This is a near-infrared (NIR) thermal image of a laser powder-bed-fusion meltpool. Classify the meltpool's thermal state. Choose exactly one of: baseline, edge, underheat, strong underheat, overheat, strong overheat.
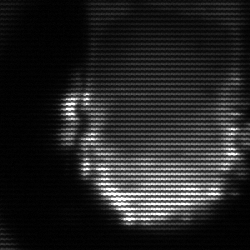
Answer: baseline